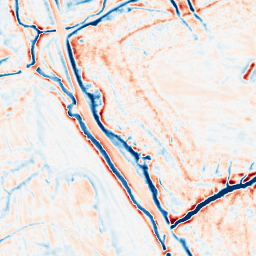
Category: edge_preserving
Decomposition family: bilateral
Decomposition parameters: d: 15
sigma_color: 150
sigma_space: 50
Upsampling method: bilinear
Upsampling parameters: scale: 4
Upsampling scale: 4